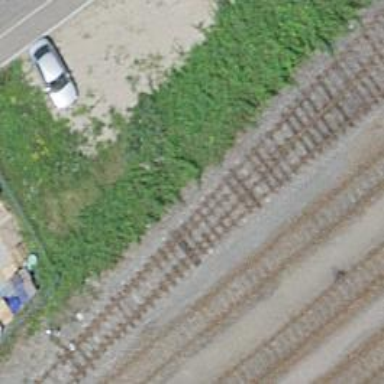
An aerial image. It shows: Railway switch.